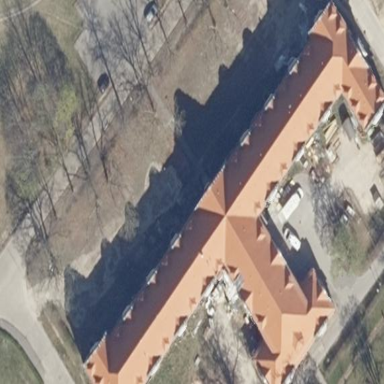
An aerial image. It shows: Hospital building with mansard roof.